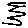
Label: zigzag